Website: crate-barrel
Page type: stored-credit-cards
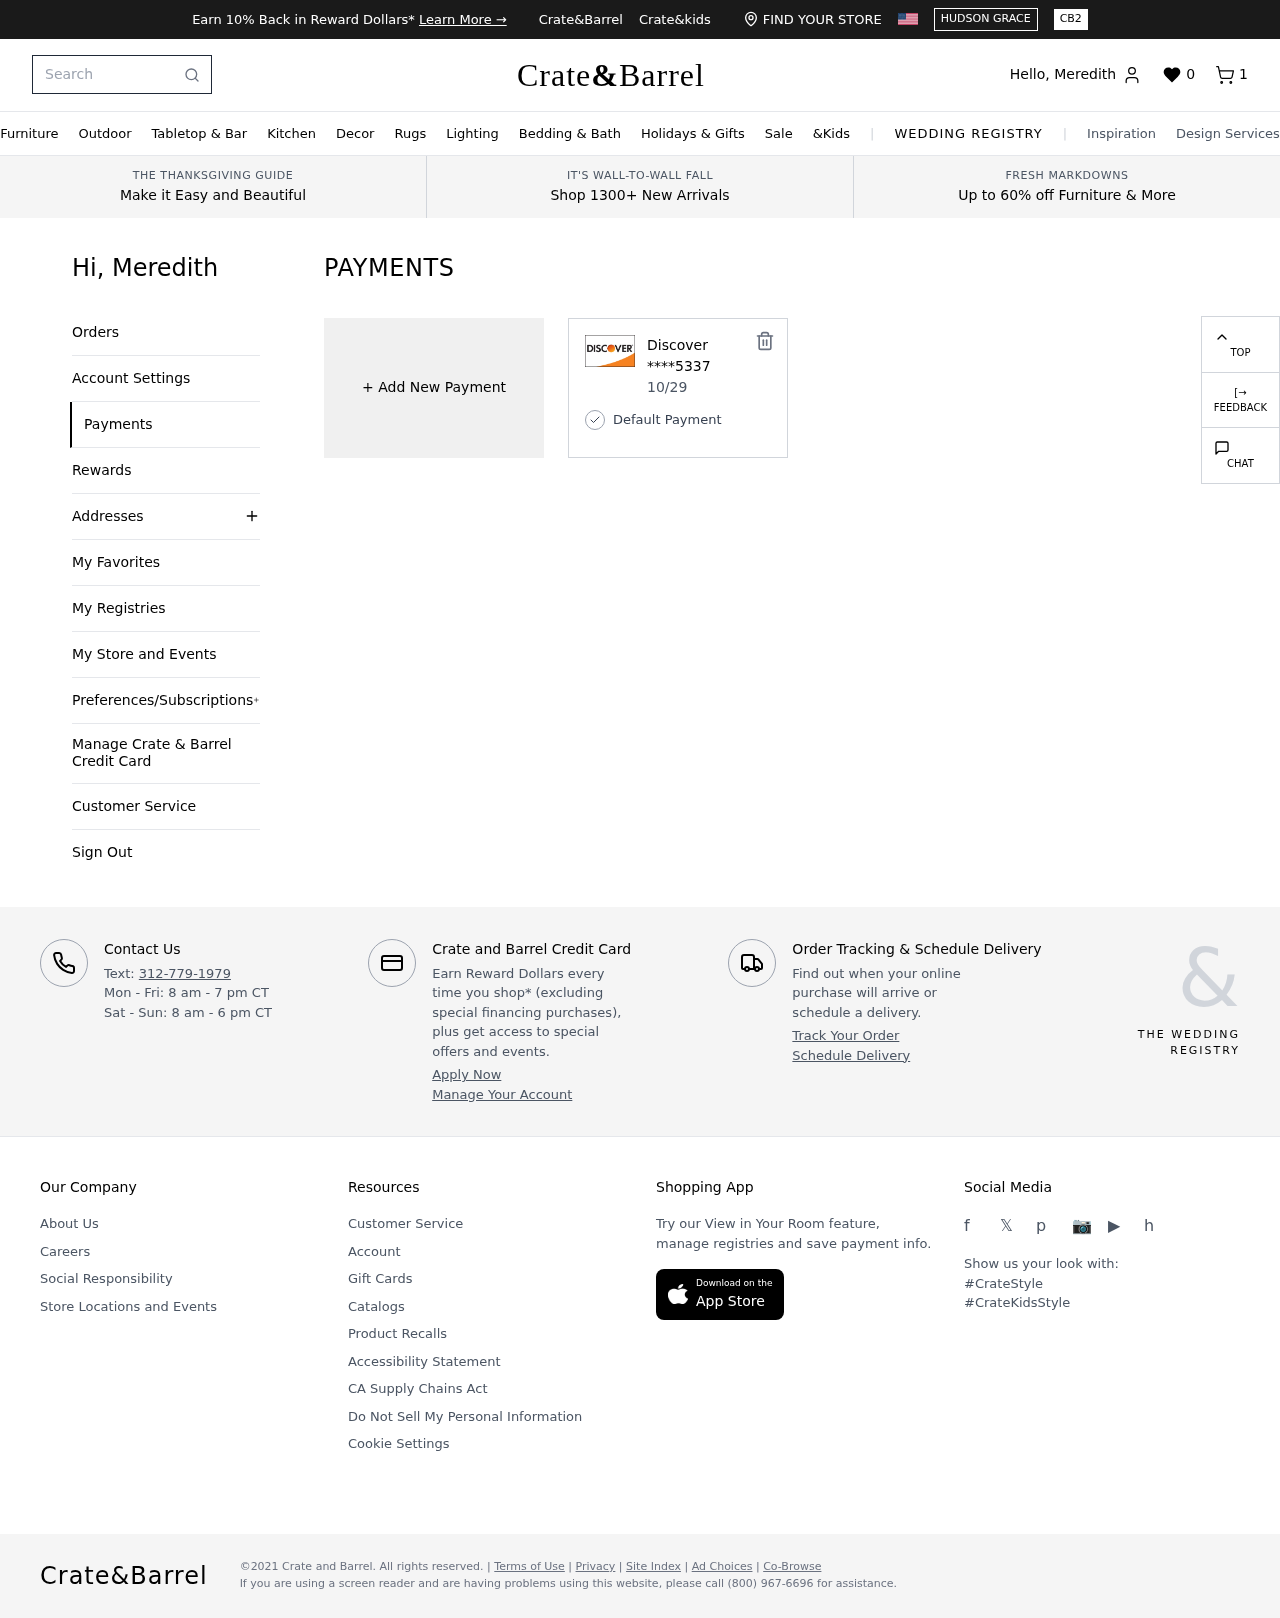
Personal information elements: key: PII_CARD_EXPIRY
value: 10/29
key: PII_CARD_LAST4
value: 5337
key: PII_CARD_TYPE
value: Discover
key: PII_FIRSTNAME
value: Meredith
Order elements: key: ORDER_NUM_ITEMS
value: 1
Search elements: key: HEADER_SEARCH
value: Search
Other elements: key: FAVORITES_COUNT
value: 0